Interaction volume radius: 10 \u00c5
Interaction volume height: 30 \u00c5
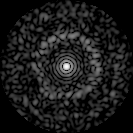
Disorder parameter: 0.8259